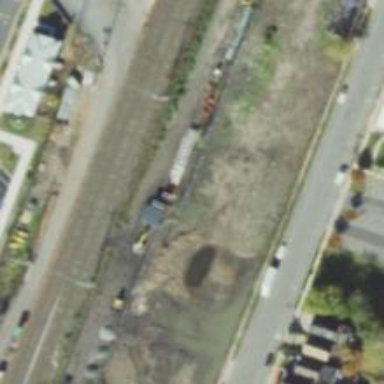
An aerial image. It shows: Disused railway spur.